Question: I am interested in calculating quantity:

where is a 1xD vector (one out of my N data of dimension D), is a DxK matrix and is a list of K DxD matrices.
This should result in a 1XK vector. I try it for all N and K in the following way that works:
'''
res = zeros(N,K);
for i in 1:N
for k in 1:K
res[i,k] = (x_matrix[i,:]-mus_matrix[:,k])'*
w_matrix[k]*(x_matrix[i,:]-mus_matrix[:,k])
'''
If I try to vectorize it, using the following:
'''
res = zeros(N,K);
for i in 1:N
res[i,:] = (x_matrix[i,:].-mus_matrix)'.*w_matrix.*(x_matrix[i,:].-mus_matrix)
'''
I get the following error:
'''
ERROR: DimensionMismatch("arrays could not be broadcast to a common size")
Stacktrace:
[1] _bcs1(::Base.OneTo{Int64}, ::Base.OneTo{Int64}) at ./broadcast.jl:70
[2] _bcs at ./broadcast.jl:63 [inlined]
[3] broadcast_shape(::Tuple{Base.OneTo{Int64},Base.OneTo{Int64}}, ::Tuple{Base.OneTo{Int64}}, ::Tuple{Base.OneTo{Int64},Base.OneTo{Int64}}, ::Vararg{Tuple{Base.OneTo{Int64},Base.OneTo{Int64}},N} where N) at ./broadcast.jl:57 (repeats 3 times)
[4] broadcast_indices(::Array{Float64,2}, ::Array{Any,1}, ::Array{Float64,1}, ::Vararg{Any,N} where N) at ./broadcast.jl:53
[5] broadcast_c(::Function, ::Type{Array}, ::Array{Float64,2}, ::Array{Any,1}, ::Vararg{Any,N} where N) at ./broadcast.jl:311
[6] broadcast(::Function, ::Array{Float64,2}, ::Array{Any,1}, ::Array{Float64,1}, ::Vararg{Any,N} where N) at ./broadcast.jl:434
'''
Here is an example:
'''
julia> N = 5
5
julia> D=2
2
julia> K = 4
4
julia> W=[]
0-element Array{Any,1}
julia> x = rand(N,D)
5x2 Array{Float64,2}:
0.576477 0.9575
0.184454 0.660436
0.470267 0.729649
0.648879 0.782561
0.626453 0.111332
julia> mu = rand(K,D)
4x2 Array{Float64,2}:
0.989281 0.<PHONE>
0.659106 0.66136
0.50843 0.289442
0.327962 0.523229
julia> for i in 1:K
push!(W,rand(D,D))
end
'''
And then run
'''
julia> (x_matrix[i,:]-mus_matrix[:,k])'*
w_matrix[k]*(x_matrix[i,:]-mus_matrix[:,k])
<PHONE>866
'''
But with the second code
'''
julia> (x_matrix[i,:].-mus_matrix)'.*w_matrix.*(x_matrix[i,:].-mus_matrix)
ERROR: DimensionMismatch("arrays could not be broadcast to a common size")
Stacktrace:
[1] _bcs1(::Base.OneTo{Int64}, ::Base.OneTo{Int64}) at ./broadcast.jl:70
[2] _bcs at ./broadcast.jl:63 [inlined]
[3] broadcast_shape(::Tuple{Base.OneTo{Int64},Base.OneTo{Int64}}, ::Tuple{Base.OneTo{Int64}}, ::Tuple{Base.OneTo{Int64},Base.OneTo{Int64}}, ::Vararg{Tuple{Base.OneTo{Int64},Base.OneTo{Int64}},N} where N) at ./broadcast.jl:57 (repeats 3 times)
[4] broadcast_indices(::Array{Float64,2}, ::Array{Any,1}, ::Array{Float64,1}, ::Vararg{Any,N} where N) at ./broadcast.jl:53
[5] broadcast_c(::Function, ::Type{Array}, ::Array{Float64,2}, ::Array{Any,1}, ::Vararg{Any,N} where N) at ./broadcast.jl:311
[6] broadcast(::Function, ::Array{Float64,2}, ::Array{Any,1}, ::Array{Float64,1}, ::Vararg{Any,N} where N) at ./broadcast.jl:434
'''
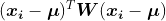
Answer: TL/DR: optimized variant below, but Einsum looks nicer, IMHO.
---
Looks like a case for using <URL> can do this:
'''
julia> N = 5
5
julia> D = 3
3
julia> K = 10
10
julia> x = rand(N, D)
5x3 Array{Float64,2}:
0.587436 0.210529 0.261725
0.527269 0.457477 0.482939
0.52726 0.411209 0.138872
0.89107 0.464789 0.758392
0.885267 0.931014 0.672959
julia> m = rand(D, K)
3x10 Array{Float64,2}:
0.280792 0.265066 0.81437 0.503377 <PHONE> ... 0.275872 0.609961 <PHONE> <PHONE>
<PHONE> <PHONE> 0.563948 0.332433 0.088527 0.691971 <PHONE> 0.604488 0.956057
0.668128 0.444816 0.74203 0.518232 0.48689 0.465067 0.117469 0.729514 0.109973
julia> W = rand(K, D, D)
10x3x3 Array{Float64,3}:
[:, :, 1] =
0.320861 0.662103 0.219234
0.780944 0.769377 0.566203
0.466207 0.428527 0.330901
0.15534 0.035435 0.346737
0.810676 0.328116 0.469505
0.676575 0.668204 0.285334
0.455551 0.211295 0.85295
0.229995 0.741487 0.783361
<PHONE> 0.401419 0.47032
0.956335 0.434213 0.967791
[:, :, 2] =
0.275903 0.130298 0.184485
0.941648 0.940107 0.439454
0.425292 0.252654 0.797115
<PHONE> 0.594075 0.484809
0.164309 0.941597 0.455314
0.73628 0.109502 0.920664
0.906305 0.177235 0.540193
0.360038 <PHONE> 0.20626
0.914357 0.699901 0.295872
0.284143 0.659117 0.291479
[:, :, 3] =
0.138311 0.921371 0.353719
0.345247 0.70865 0.246736
0.361364 0.636543 0.343837
0.752149 0.581561 0.346399
0.705888 0.24765 0.703952
0.992327 0.369668 0.109407
0.341624 0.223715 0.970667
0.762169 0.94248 0.917569
<PHONE> 0.589345 0.121106
0.826602 0.692111 0.229499
julia> using Einsum
julia> @einsum r[n,k] := (x[n,i] - m[i,k]) * W[k,i,j] * (x[n,j] - m[j,k])
julia> r
5x10 Array{Float64,2}:
<PHONE> 0.087092 0.522184 <PHONE> ... -<PHONE> 0.041266 -<PHONE> 0.432076
<PHONE> 0.364059 0.181515 0.<PHONE> -<PHONE> 0.226976 -<PHONE> 0.437169
-<PHONE> 0.127803 0.458812 <PHONE> <PHONE> -<PHONE> -<PHONE> 0.264379
0.468634 1.16498 -0.<PHONE> 0.192809 0.273537 1.13787 -<PHONE> 1.41321
0.749655 2.20266 <PHONE> 0.420249 0.573358 1.42499 0.441232 1.67574
'''
Which '@macroexpand's to essentially the following loops (plus preparation and bounds checking):
'''
begin
local k
for k = 1:size(m, 2)
begin
local n
for n = 1:size(x, 1)
begin
local s = zero(T)
begin
local j
for j = 1:size(W, 3)
begin
local i
for i = 1:size(x, 2)
s += (x[n, i] - m[i, k]) * W[k, i, j] * (x[n, j] - m[j, k])
end
end
end
end
r[n, k] = s
end
end
end
end
end
'''
---
Now, to find something more performant, I compared a couple of variants using <URL>. It shows that the Einsum variant already is in fact better than the original:
'''
# Original:
# memory estimate: 1017.73 MiB
# allocs estimate: <PHONE>
# median time: 361.982 ms (15.94% GC)
# Einsum:
# memory estimate: 2.64 MiB
# allocs estimate: 76
# median time: 127.536 ms (0.00% GC)
'''
By far the most efficient and least allocating variant is the following, which requires 'x = x'' and 'W = permutedims(W, [2, 3, 1])' (assuming you can change your representation easily):
'''
function test_optimized!(res, x, m, W)
z = zero(eltype(x))
for k = 1:size(m, 1)
for n = 1:size(x, 1)
res[n, k] = z
for i = 1:size(W, 1)
for j = 1:size(W, 2)
@inbounds res[n, k] += (x[i, n] - m[i, k]) * W[i, j, k] * (x[j, n] - m[j, k])
end
end
end
end
end
function test_optimized(x, m, W)
res = zeros(N, K)
test_optimized!(res, x, m, W)
res
end
'''
This brings us down to
'''
# memory estimate: 2.63 MiB
# allocs estimate: 2
# median time: 521.215 ms (0.00% GC)
'''
It uses a couple of "tricks" that can be found <URL>.
---
There is also <URL>, which I think does more intelligent things under the hood, but it fail on this:
'''
julia> @tensor r[n,k] := (x[n,i] - m[i,k]) * W[k,i,j] * (x[n,j] - m[j,k])
ERROR: TensorOperations.IndexError{String}("invalid index specification: (:n, :i) to (:i, :k)")
Stacktrace:
[1] add_indices(::Tuple{Symbol,Symbol}, ::Tuple{Symbol,Symbol}) at /home/philipp/.julia/v0.6/TensorOperations/src/implementation/indices.jl:22
[2] + at /home/philipp/.julia/v0.6/TensorOperations/src/indexnotation/sum.jl:40 [inlined]
[3] -(::TensorOperations.IndexedObject{(:n, :i),:N,Array{Float64,2},Int64}, ::TensorOperations.IndexedObject{(:i, :k),:N,Array{Float64,2},Int64}) at /home/philipp/.julia/v0.6/TensorOperations/src/indexnotation/sum.jl:44
'''
I guess that's deliberate and has to do with efficiency, see <URL>.